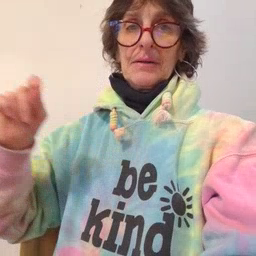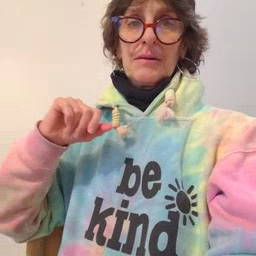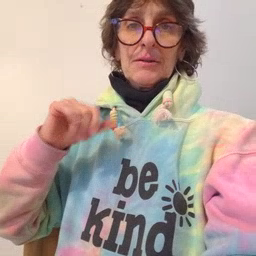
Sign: pen